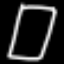
Label: square